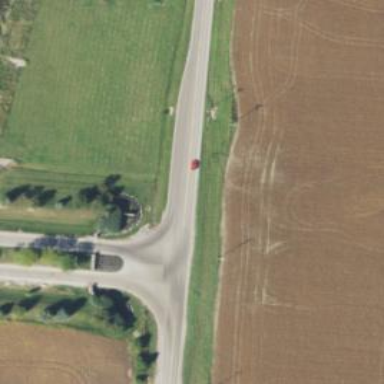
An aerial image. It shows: Secondary road.